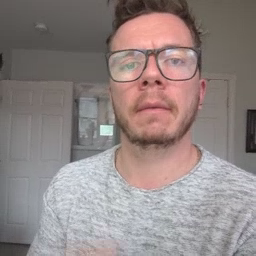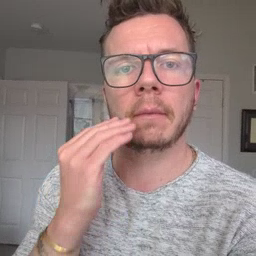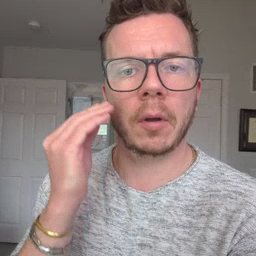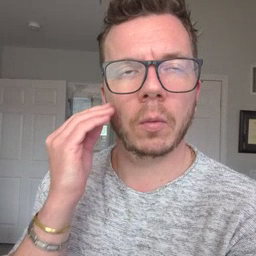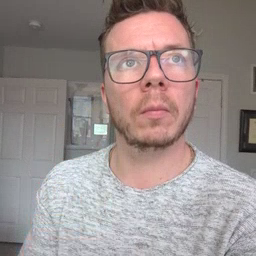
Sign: home